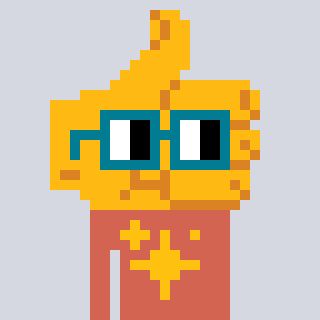
a pixel art character with square dark green glasses, a thumbsup-shaped head and a peachy-colored body on a cool background